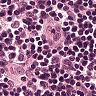
Metastatic tissue present: no